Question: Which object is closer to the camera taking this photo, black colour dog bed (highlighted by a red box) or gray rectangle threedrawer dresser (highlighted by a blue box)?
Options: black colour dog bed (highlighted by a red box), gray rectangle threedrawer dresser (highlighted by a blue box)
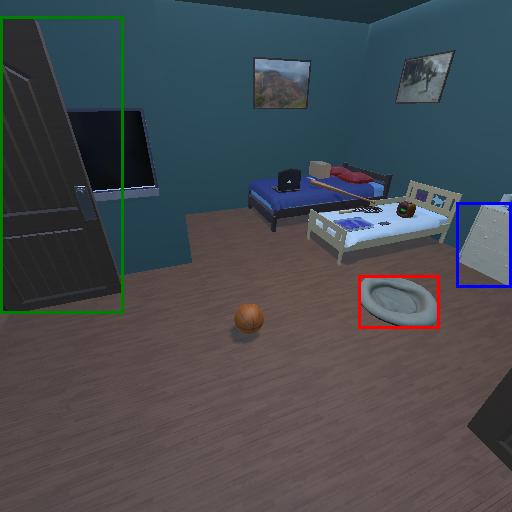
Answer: black colour dog bed (highlighted by a red box)